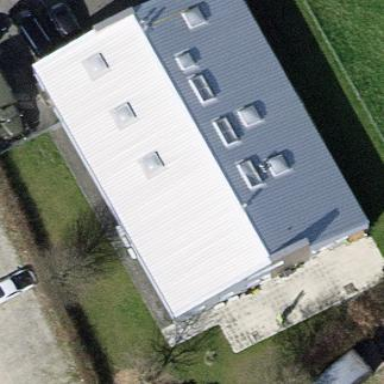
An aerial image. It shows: Industrial building.